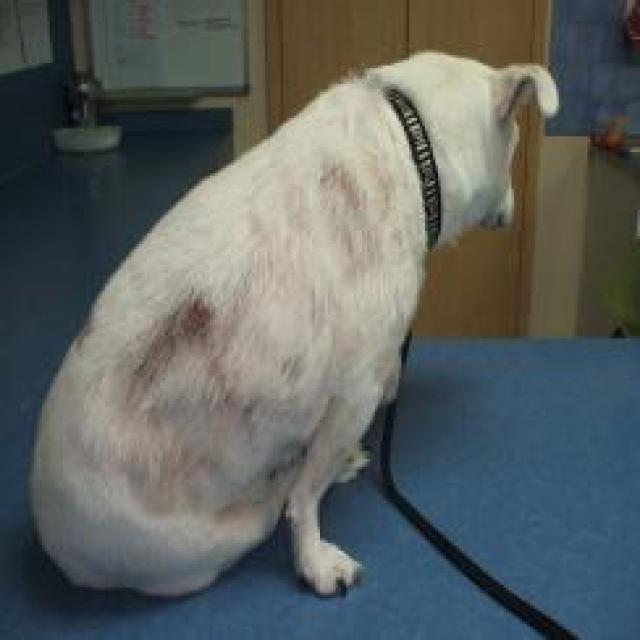
Canine fungal skin infection — characterized by alopecia, scaling, crusting, and circular lesions. Common agents include Malassezia and Candida species.